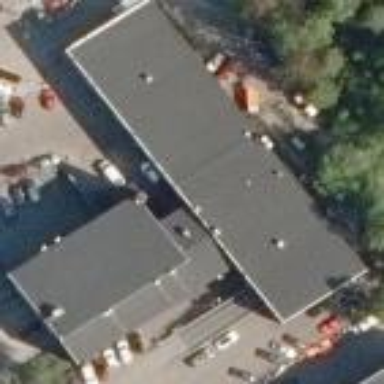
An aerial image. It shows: Commercial building.